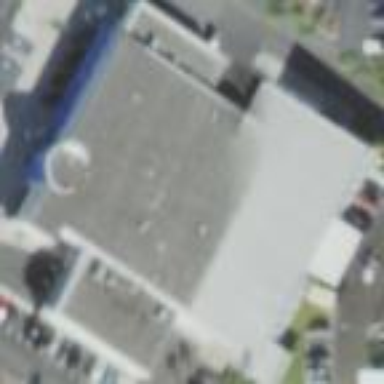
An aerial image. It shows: Building housing car shop.